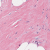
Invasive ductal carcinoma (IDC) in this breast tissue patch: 0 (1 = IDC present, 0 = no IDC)